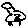
Label: bird